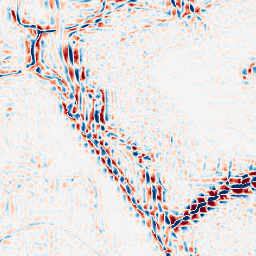
Category: wavelet
Decomposition family: wavelet_reverse_biorthogonal
Decomposition parameters: wavelet: rbio4.4
level: 3
Upsampling method: quintic
Upsampling parameters: scale: 2
Upsampling scale: 2